Interaction volume radius: 5 \u00c5
Interaction volume height: 20 \u00c5
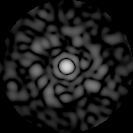
Disorder parameter: 0.8128